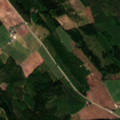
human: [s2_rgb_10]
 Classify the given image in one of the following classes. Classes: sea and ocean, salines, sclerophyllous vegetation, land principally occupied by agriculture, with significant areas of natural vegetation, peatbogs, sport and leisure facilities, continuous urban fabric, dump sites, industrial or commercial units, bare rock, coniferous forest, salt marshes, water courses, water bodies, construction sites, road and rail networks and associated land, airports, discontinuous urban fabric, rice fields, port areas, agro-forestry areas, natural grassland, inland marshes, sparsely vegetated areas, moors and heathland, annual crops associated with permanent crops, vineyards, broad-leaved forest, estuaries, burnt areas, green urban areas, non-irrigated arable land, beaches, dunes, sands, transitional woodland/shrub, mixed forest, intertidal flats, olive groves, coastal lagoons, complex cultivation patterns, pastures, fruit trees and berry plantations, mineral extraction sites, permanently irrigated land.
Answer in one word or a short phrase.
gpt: non-irrigated arable land, coniferous forest, mixed forest